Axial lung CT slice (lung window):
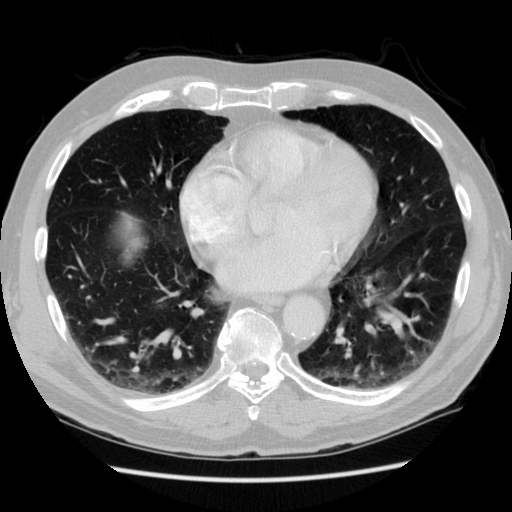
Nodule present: no